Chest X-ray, PA view. Patient: 50 years old, sex F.
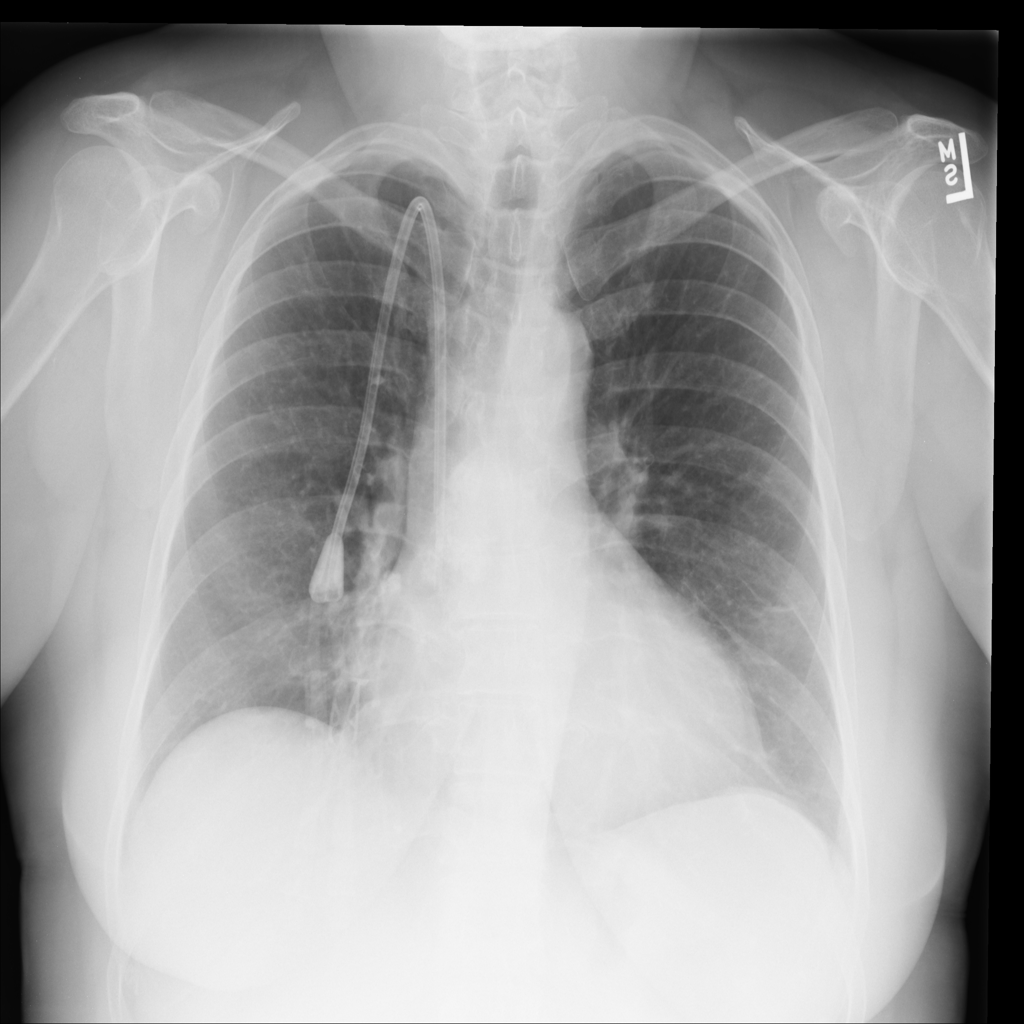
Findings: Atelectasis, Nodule